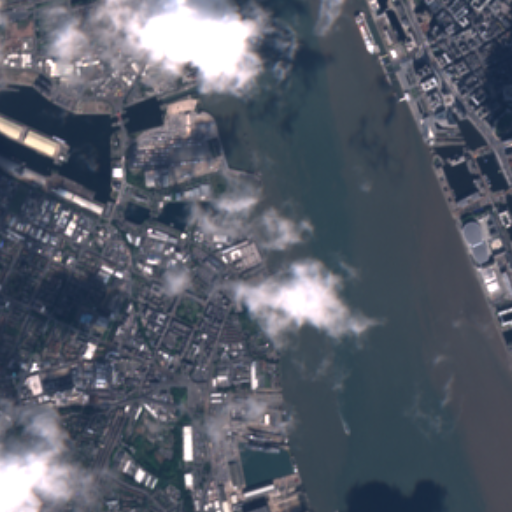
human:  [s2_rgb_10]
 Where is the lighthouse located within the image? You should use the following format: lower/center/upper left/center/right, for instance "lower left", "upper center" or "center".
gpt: The lighthouse is located in the center of the image.
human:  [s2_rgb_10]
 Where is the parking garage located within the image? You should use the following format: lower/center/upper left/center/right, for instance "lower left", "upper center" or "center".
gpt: The parking garage is located in the center right of the image.
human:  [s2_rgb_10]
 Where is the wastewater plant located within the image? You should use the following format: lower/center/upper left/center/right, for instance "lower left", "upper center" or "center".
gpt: The wastewater plant is located in the center of the image.
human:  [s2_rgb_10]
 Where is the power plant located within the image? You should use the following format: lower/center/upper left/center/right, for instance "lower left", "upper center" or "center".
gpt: There is no power plant in the image.